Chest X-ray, AP view. Patient: 72 years old, sex M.
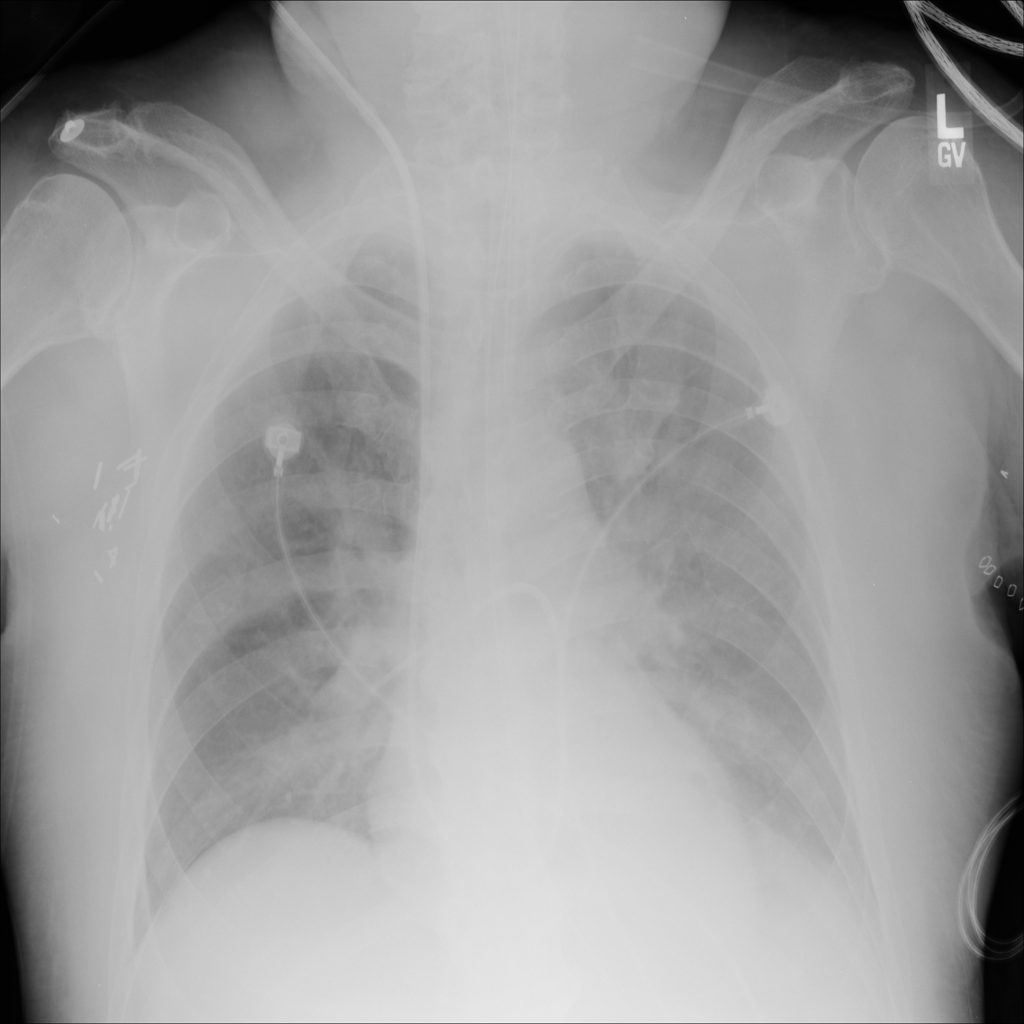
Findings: No Finding